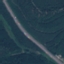
Land use / land cover: Highway